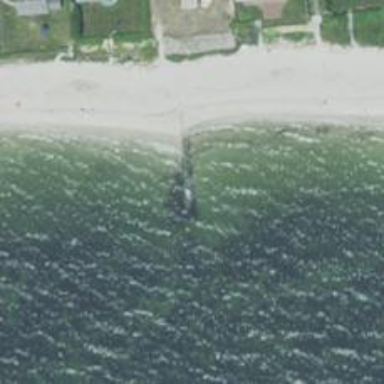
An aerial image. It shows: Breakwater structure.